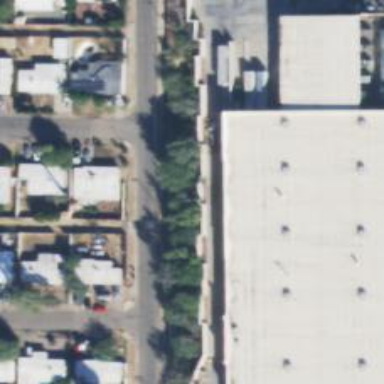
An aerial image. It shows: Alley classified as service road.